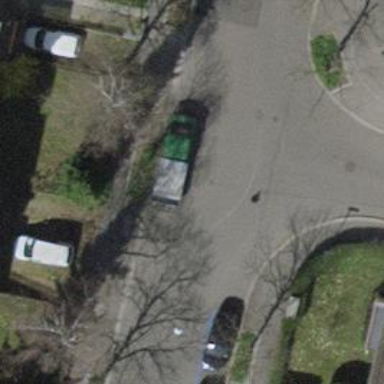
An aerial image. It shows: Tree-lined avenue.